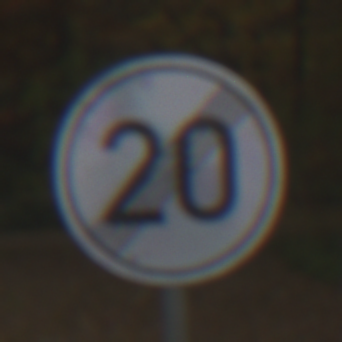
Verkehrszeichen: EndeGeschwindigkeit20
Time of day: Midday
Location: Outdoor (Nature)
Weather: Overcast
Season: Autumn
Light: Natural